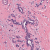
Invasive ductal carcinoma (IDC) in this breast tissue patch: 0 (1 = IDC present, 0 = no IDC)